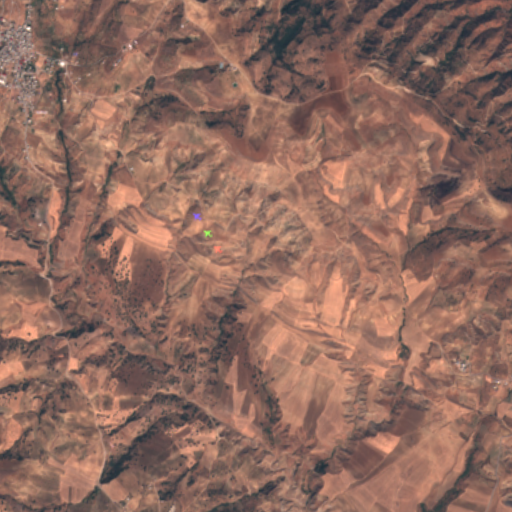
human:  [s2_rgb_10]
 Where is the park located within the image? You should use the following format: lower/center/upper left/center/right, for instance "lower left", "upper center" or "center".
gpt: The park is located in the upper left of the image.
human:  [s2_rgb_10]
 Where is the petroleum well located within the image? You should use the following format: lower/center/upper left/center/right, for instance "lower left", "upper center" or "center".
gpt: The petroleum well is located in the upper right of the image.
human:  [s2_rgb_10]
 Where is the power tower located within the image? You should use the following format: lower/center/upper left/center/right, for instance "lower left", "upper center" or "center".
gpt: The power tower is located in the right of the image.
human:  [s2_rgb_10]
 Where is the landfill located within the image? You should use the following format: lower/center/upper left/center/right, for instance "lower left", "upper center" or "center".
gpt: There is no landfill in the image.